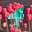
Label: 4